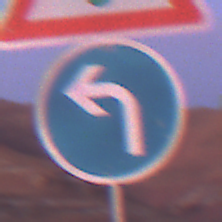
Verkehrszeichen: VorgeschriebeneFahrtrichtungLinks
Zusatzzeichen oben: Lichtzeichenanlage
Umgebung: Outdoor, Nature
Tageszeit: Dawn
Wetter: PartlyCloudy
Licht: Natural
Jahreszeit: NotSpecified
Kontrast: MediumContrast